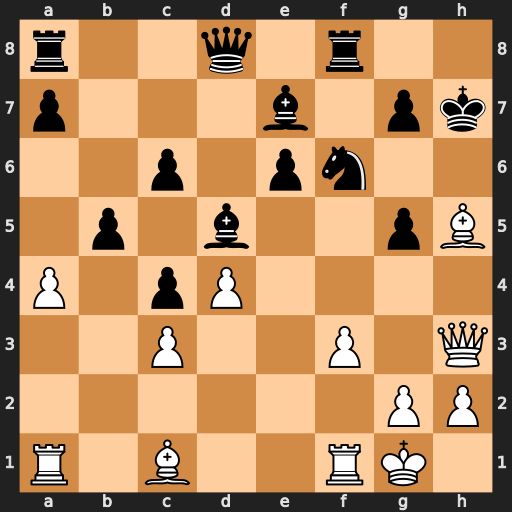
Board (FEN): r2q1r2/p3b1pk/2p1pn2/1p1b2pB/P1pP4/2P2P1Q/6PP/R1B2RK1
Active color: w
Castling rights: -
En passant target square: -
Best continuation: Bf7+ Nh5 Qxh5#